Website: bh-photo
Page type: account-dashboard
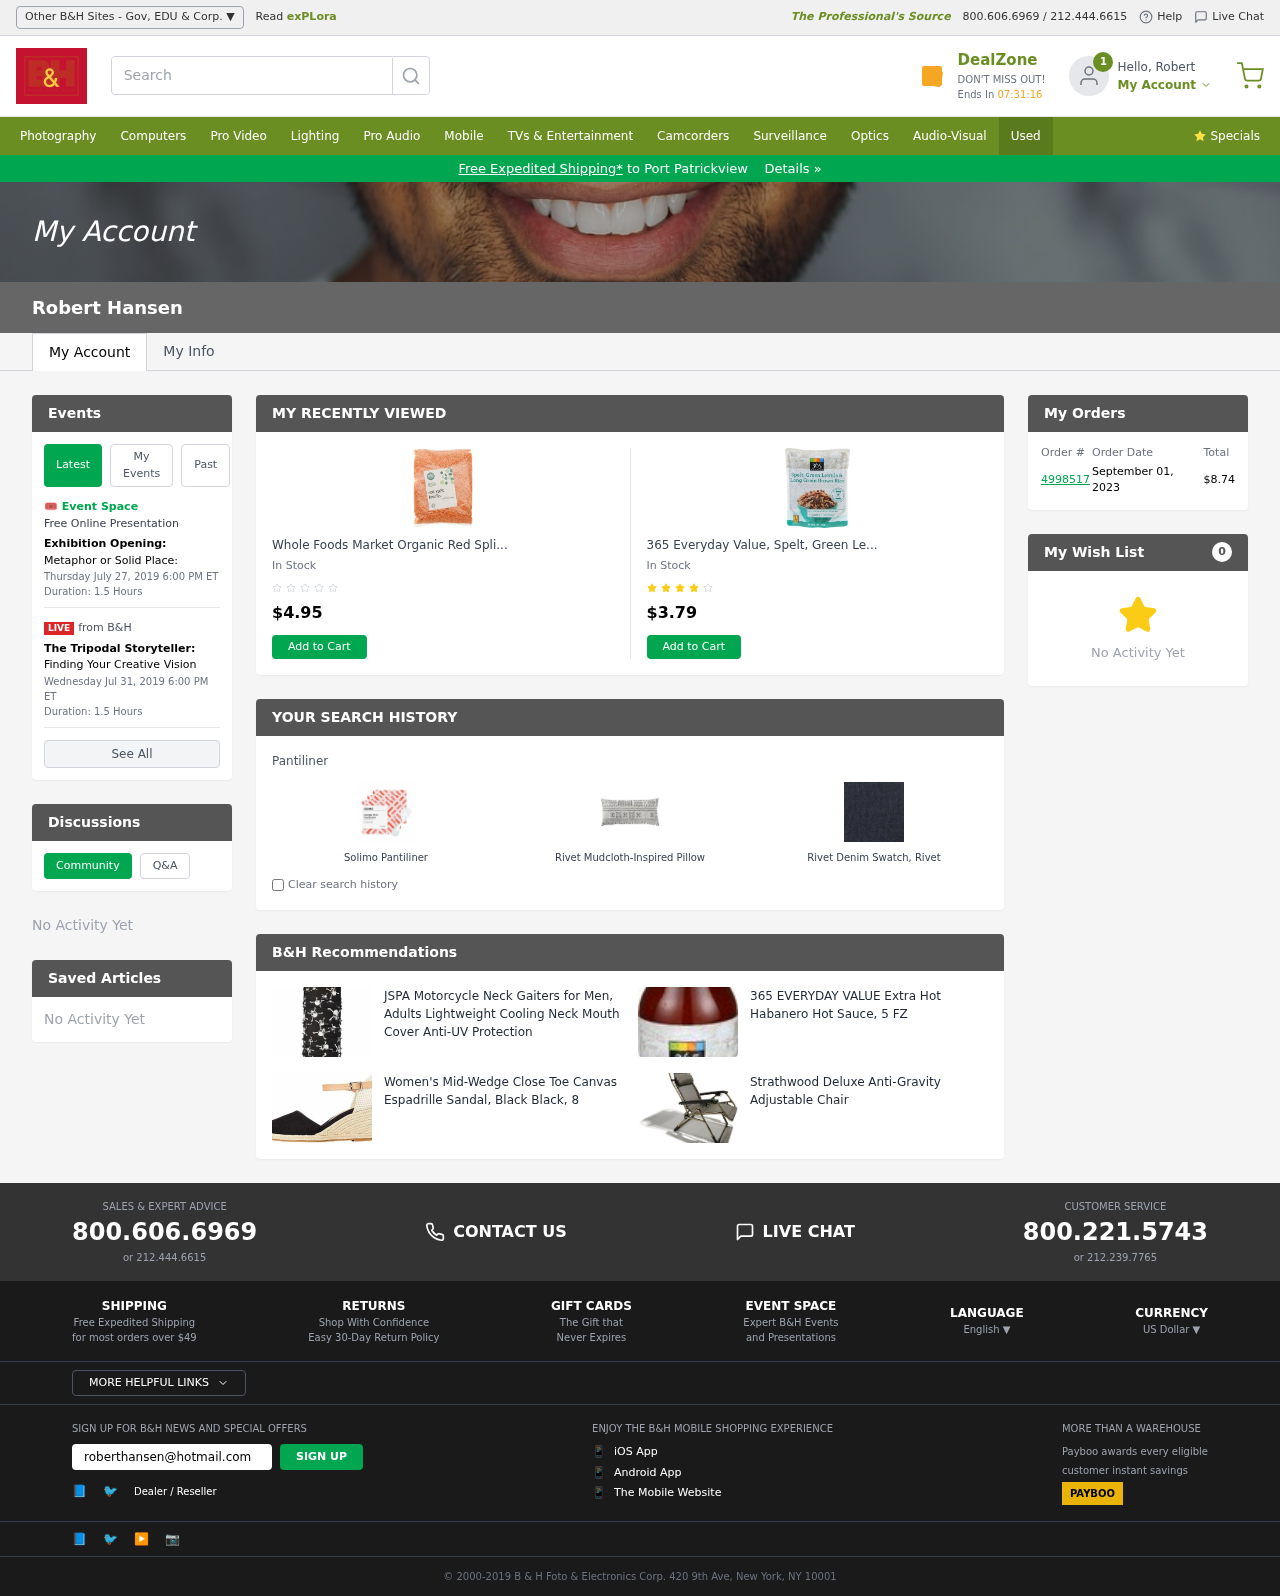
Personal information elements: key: PII_CITY
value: Port Patrickview
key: PII_EMAIL
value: roberthansen@hotmail.com
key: PII_FIRSTNAME
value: Robert
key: PII_FULLNAME
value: Robert Hansen
Product elements: key: PRODUCT1_NAME
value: Whole Foods Market Organic Red Split Lentils, 500 g
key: PRODUCT1_PRICE
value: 4.95
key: PRODUCT2_NAME
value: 365 Everyday Value, Spelt, Green Lentils & Long Grain Brown Rice, 8.8 oz
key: PRODUCT2_PRICE
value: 3.79
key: PRODUCT3_ITEM_CATEGORY
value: Pantiliner
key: PRODUCT3_NAME
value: Solimo Pantiliner
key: PRODUCT4_NAME
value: Rivet Mudcloth-Inspired Pillow
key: PRODUCT5_NAME
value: Rivet Denim Swatch, Rivet
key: PRODUCT6_NAME
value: JSPA Motorcycle Neck Gaiters for Men, Adults Lightweight Cooling Neck Mouth Cover Anti-UV Protection
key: PRODUCT7_NAME
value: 365 EVERYDAY VALUE Extra Hot Habanero Hot Sauce, 5 FZ
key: PRODUCT8_NAME
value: Women's Mid-Wedge Close Toe Canvas Espadrille Sandal, Black Black, 8
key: PRODUCT9_NAME
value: Strathwood Deluxe Anti-Gravity Adjustable Chair
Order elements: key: ORDER_ID
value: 4998517
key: ORDER_DATE
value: September 01, 2023
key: ORDER_TOTAL
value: $8.74
Other elements: key: WISHLIST_COUNT
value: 0